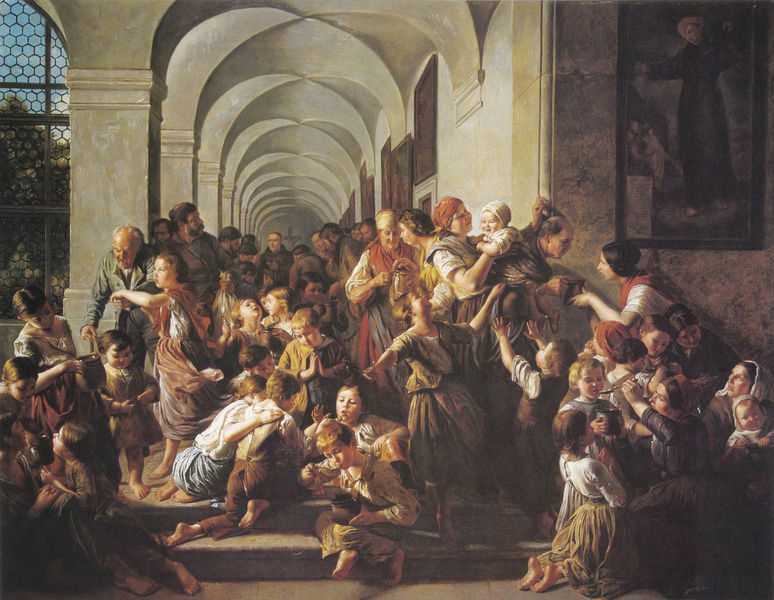
Titel: Klostersuppe
Künstler: Ferdinand Georg Waldmüller
Standort: Schweinfurt
Institution: Sammlung Georg Schäfer
Schlagwörter: baum, blau, dunkel, gemälde, gruppe, himmel, mann, schatten, bäume, frauen, gelb, grün, menschen, mädchen, sitzen, bewegung, braun, bunt, fenster, frau, grau, haar, hell, kleid, kleider, licht, männer, pfeiler, raum, schwarz, säule, weiss, ölbild, rot, gespräch, haube, masse, menge, rock, alt, bart, gedränge, jung, trinken, alte, architektur, arm, arme, barock, historie, mensch, stehen, stein, bild, innenraum, porträt, öl, gitter, kirche, sonne, stoff, stoffe, decke, eltern, gewänder, kind, mutter, gotik, renaissance, kinder, garten, krug, topf, bilder, ecke, bogen, perspektive, unterhaltung, schule, jungen, sonnenlicht, baby, pilaster, figuren, sturm, treppe, treppen, essen, löffel, spielen, kopftuch, stufe, stufen, junge, freude, galerie, halle, flucht, bögen, töpfe, spiel, barfuss, gang, arkade, gefäß, nahrung, gewölbe, greis, bruan, kloster, kreuz, babys, füttern, viele, knien, dynamik, menschenmasse, rennen, bürgertum, leinwand, genreszene, menschenmenge, arkaden, kreuzrippengewölbe, gesims, krüge, quader, chwarz, kreuzgewölbe, kreuzgrat, kreuzgratgewölbe, jesus, fluchtpunkt, kopftücher, mönch, franziskus, heiliger, mönche, butzenscheiben, armut, babies, almosen, spende, glück, schutz, waisenkinder, pater, mütter, waisenhaus, säulengang, kleinkinder, spass, armenspeisung, findelheim, galeire, gewölbt, hungrig, keuzgang, kindergarten, kirhce, klosterschule, kreuzgang, kreuzgewölde, menschenansammlung, speisung, weißs, wolkenhimmel, bogengang, voll, menschenauflauf, assisi, elb, franzikus, kreuzgradgewölbe, traditionell, kreugewölbe, heilier, bilddr, lkinder, franz von asissi, wabenmuster